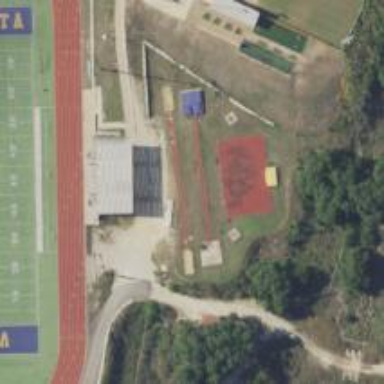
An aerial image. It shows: Athletics track located on leisure land.